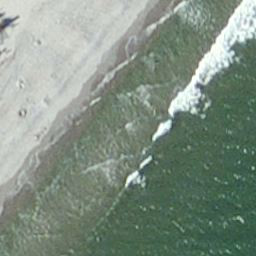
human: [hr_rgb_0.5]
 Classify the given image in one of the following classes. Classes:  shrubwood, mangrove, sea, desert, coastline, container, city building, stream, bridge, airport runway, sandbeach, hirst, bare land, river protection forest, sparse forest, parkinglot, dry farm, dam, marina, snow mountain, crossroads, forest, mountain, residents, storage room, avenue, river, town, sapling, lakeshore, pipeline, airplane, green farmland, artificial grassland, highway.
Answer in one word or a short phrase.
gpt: coastline